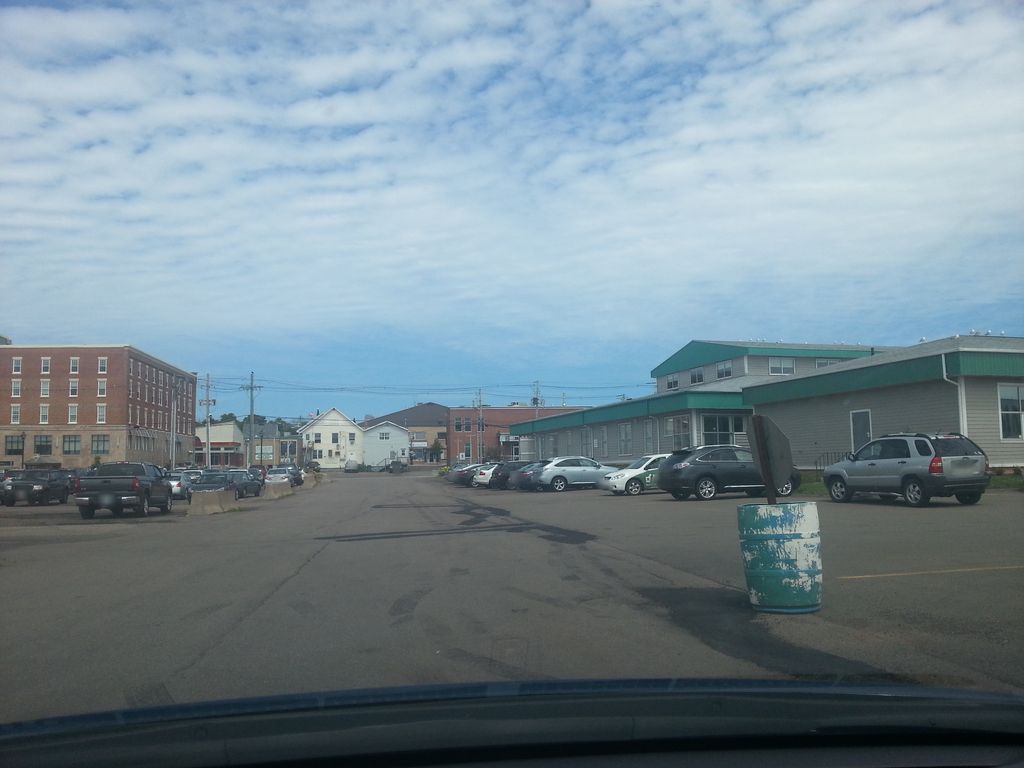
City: charlottetown